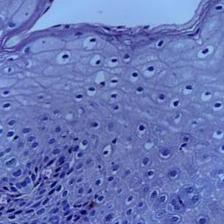
Diagnosis: OSCC